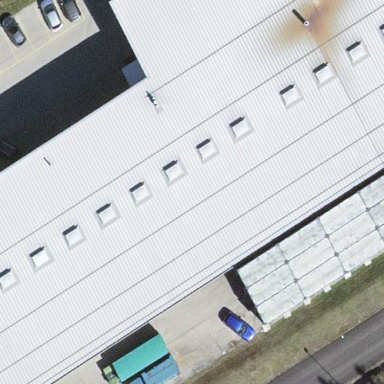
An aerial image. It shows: Industrial building.